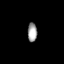
Tissue: prostate
Cell type: T cells
Senescence score: 0.3533
Nuclear area (px): 174
Mean DAPI intensity: 162.144